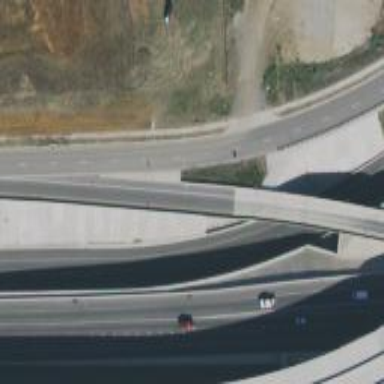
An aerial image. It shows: Motorway link bridge.